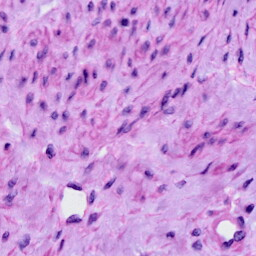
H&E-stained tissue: Cervix